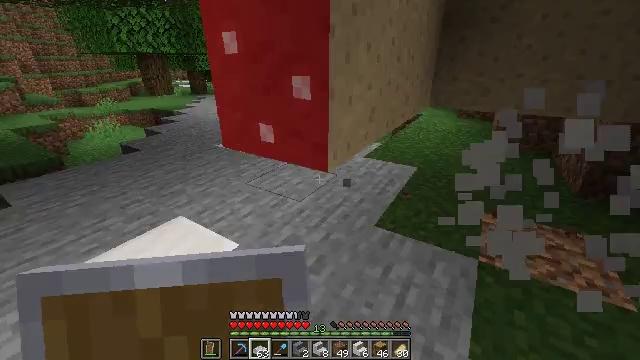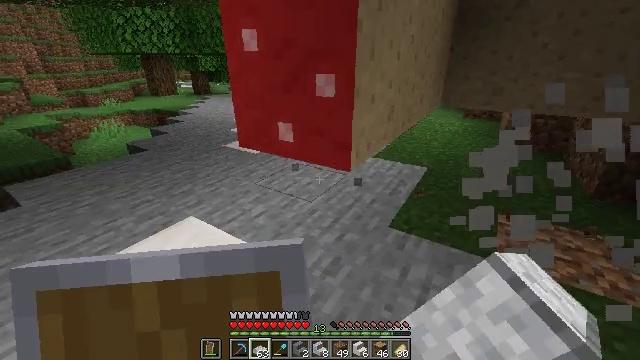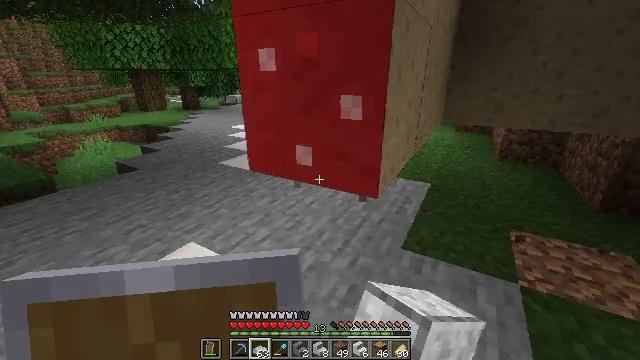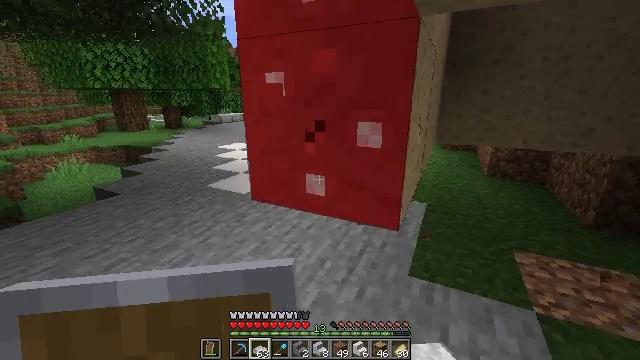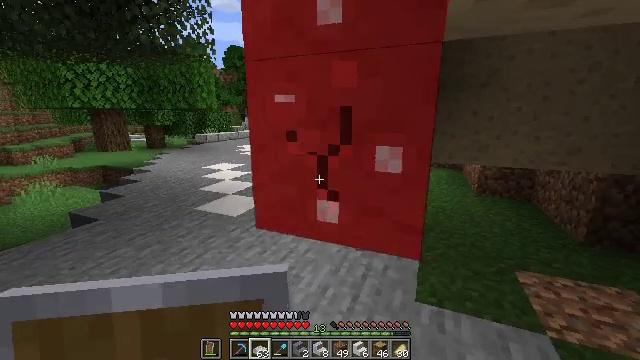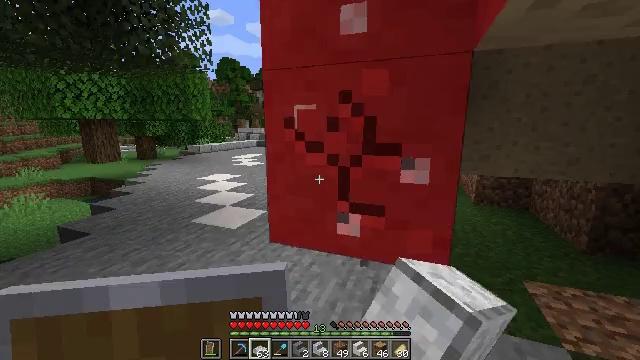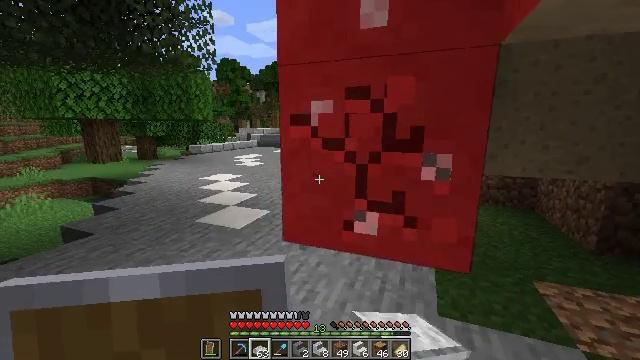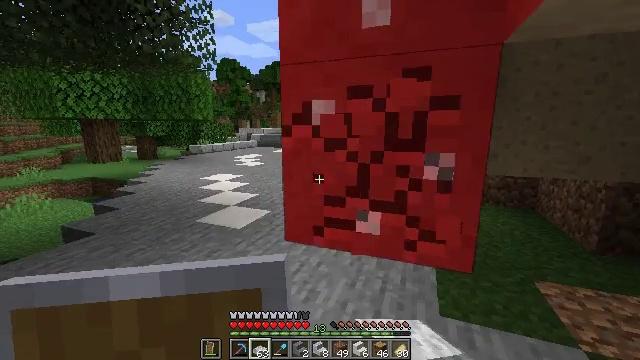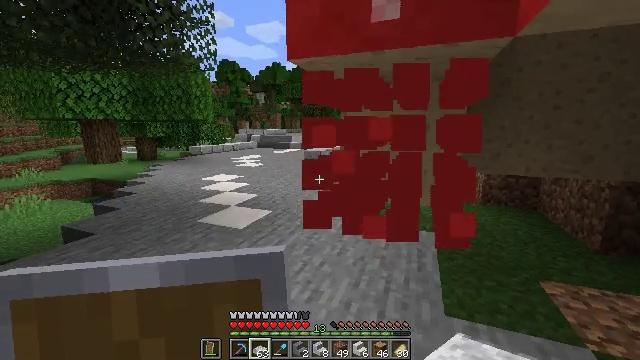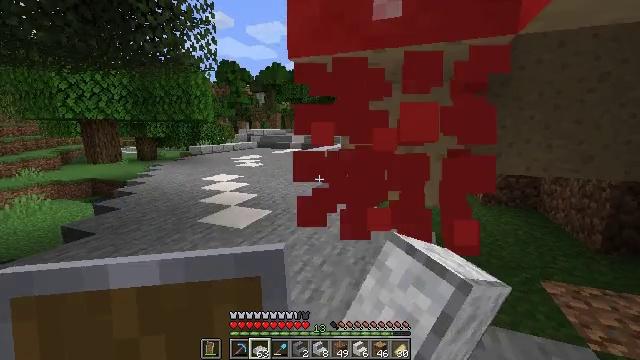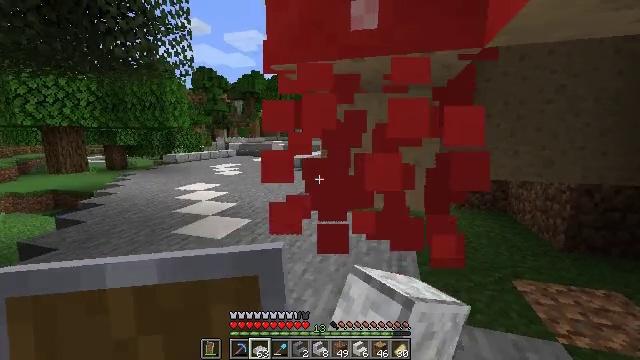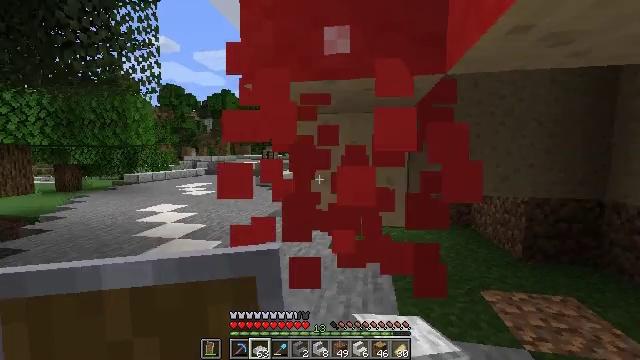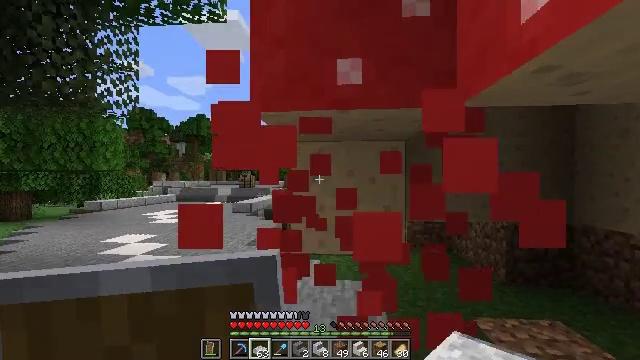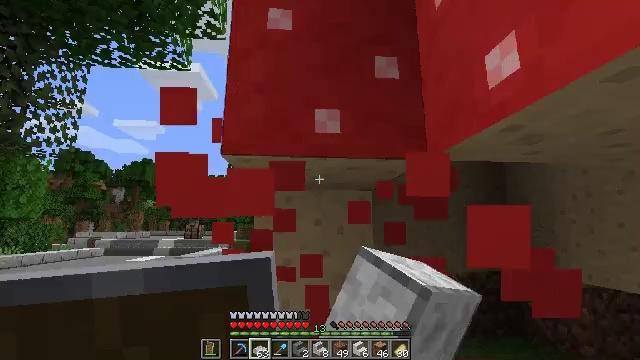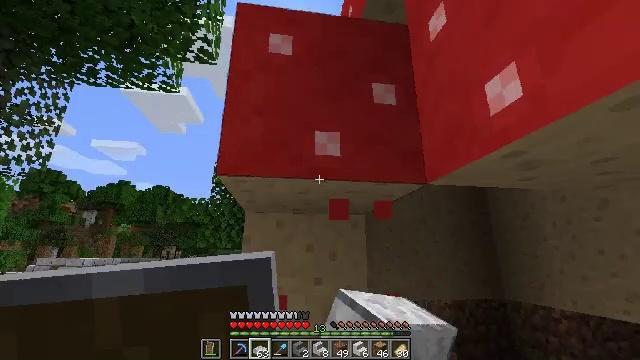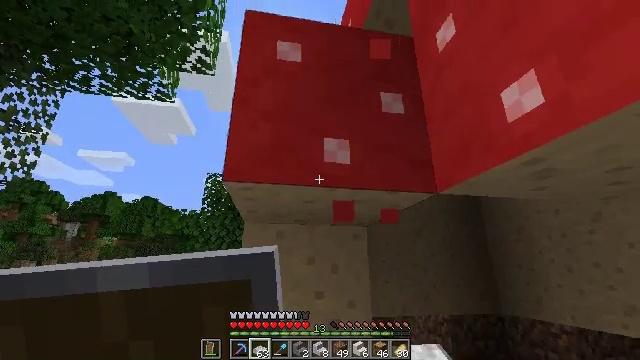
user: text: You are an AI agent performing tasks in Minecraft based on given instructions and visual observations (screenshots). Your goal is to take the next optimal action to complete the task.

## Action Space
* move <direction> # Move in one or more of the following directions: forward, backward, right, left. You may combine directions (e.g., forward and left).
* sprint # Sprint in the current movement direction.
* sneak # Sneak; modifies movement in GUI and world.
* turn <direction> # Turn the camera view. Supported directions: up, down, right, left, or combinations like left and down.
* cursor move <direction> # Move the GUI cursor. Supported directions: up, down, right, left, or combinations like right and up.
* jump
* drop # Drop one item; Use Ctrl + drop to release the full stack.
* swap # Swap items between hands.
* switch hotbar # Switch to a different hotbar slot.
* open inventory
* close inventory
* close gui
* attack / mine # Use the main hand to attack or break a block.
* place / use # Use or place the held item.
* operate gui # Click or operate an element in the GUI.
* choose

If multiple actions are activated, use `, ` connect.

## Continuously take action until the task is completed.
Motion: motion action
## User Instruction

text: Gather red mushroom blocks from the giant mushroom.
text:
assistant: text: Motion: move forward and move left, attack / mine
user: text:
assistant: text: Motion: move forward and move left, turn right and up, attack / mine
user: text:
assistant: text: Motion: move forward and move left, turn right and up, attack / mine
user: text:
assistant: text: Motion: move left, turn right and up, attack / mine
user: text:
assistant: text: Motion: turn right and up, attack / mine
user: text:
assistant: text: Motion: attack / mine
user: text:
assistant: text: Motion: attack / mine
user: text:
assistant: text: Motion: attack / mine
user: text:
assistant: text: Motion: attack / mine
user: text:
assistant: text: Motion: turn right and up, attack / mine
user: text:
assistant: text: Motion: move left, turn right and up, attack / mine
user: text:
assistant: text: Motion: move forward and move left, turn right and up, attack / mine
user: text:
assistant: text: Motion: move forward and move left, turn right and up, attack / mine
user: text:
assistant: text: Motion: turn right and up, attack / mine
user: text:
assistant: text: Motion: turn right and up, attack / mine
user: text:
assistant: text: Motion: attack / mine
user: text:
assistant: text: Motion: attack / mine
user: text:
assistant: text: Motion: attack / mine
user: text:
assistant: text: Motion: attack / mine
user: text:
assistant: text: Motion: attack / mine
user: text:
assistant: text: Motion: attack / mine
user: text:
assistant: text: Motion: move forward, attack / mine
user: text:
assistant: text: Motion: move forward, attack / mine
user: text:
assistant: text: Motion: move forward, attack / mine
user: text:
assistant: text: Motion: attack / mine
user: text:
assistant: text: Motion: attack / mine
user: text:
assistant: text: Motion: attack / mine
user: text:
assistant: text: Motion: attack / mine
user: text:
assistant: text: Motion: attack / mine
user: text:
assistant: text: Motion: attack / mine